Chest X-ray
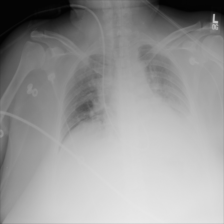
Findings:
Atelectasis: negative
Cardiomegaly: negative
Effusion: positive
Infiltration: negative
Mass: negative
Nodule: negative
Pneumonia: negative
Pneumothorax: negative
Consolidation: negative
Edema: negative
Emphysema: negative
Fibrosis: negative
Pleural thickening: negative
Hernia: negative